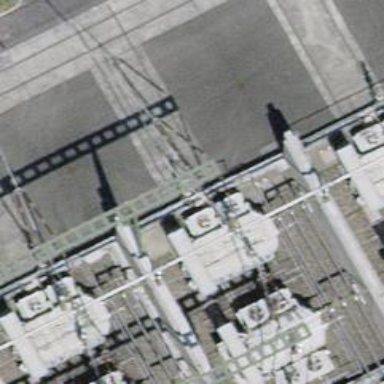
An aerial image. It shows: Bay for power lines.